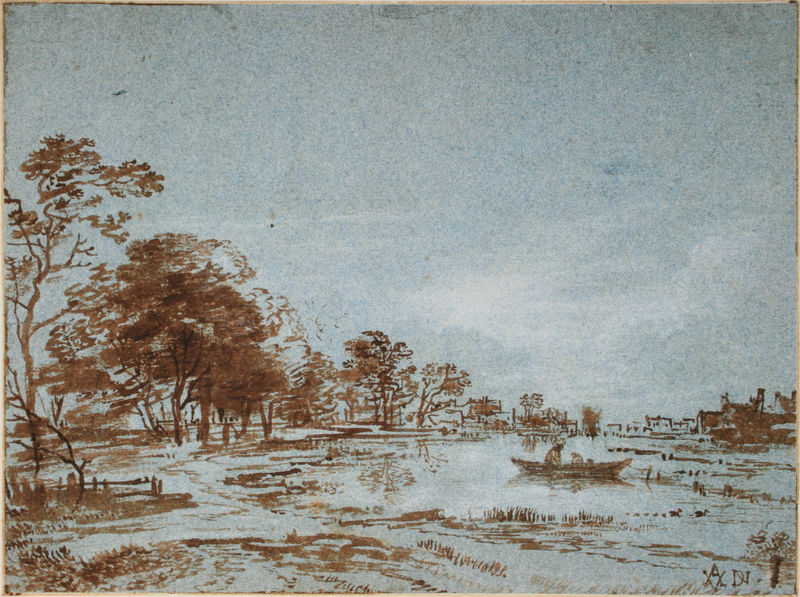
Titel: Flusslandschaft im Mondlicht
Künstler: Aert van der Neer
Standort: Wien
Institution: Albertina
Schlagwörter: baum, himmel, wasser, aquarell, bäume, fluss, landschaft, see, stadt, teich, ufer, braun, zeichnung, gras, haus, wiese, niederlande, signatur, ast, ebene, ferne, häuser, spiegelung, busch, büsche, boot, fischer, dorf, herbst, winter, hafen, tusche, tuschezeichnung, skzze, 1600, avd